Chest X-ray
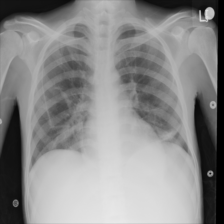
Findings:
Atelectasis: negative
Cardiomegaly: negative
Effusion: negative
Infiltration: positive
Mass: negative
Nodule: negative
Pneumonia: negative
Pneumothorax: negative
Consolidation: negative
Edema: negative
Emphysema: negative
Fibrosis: negative
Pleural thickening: negative
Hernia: negative